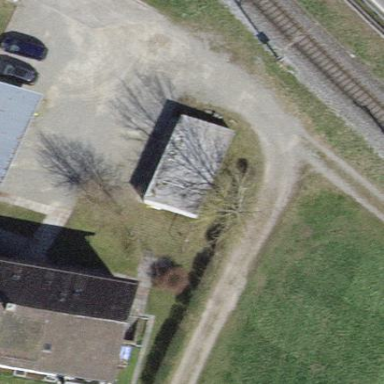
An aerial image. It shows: Group of garages.